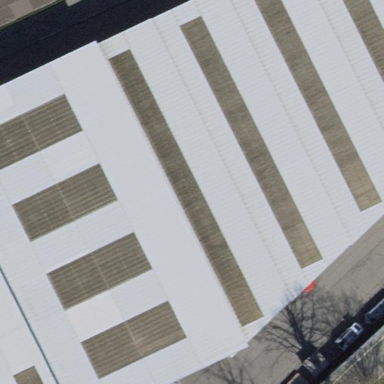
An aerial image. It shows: Flat roof forming part of building.